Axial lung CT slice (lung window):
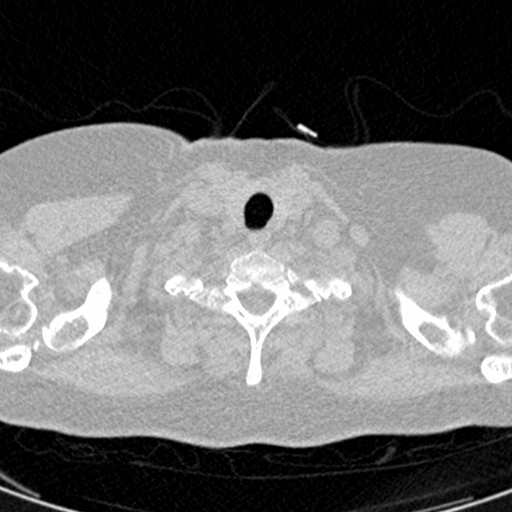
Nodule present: no